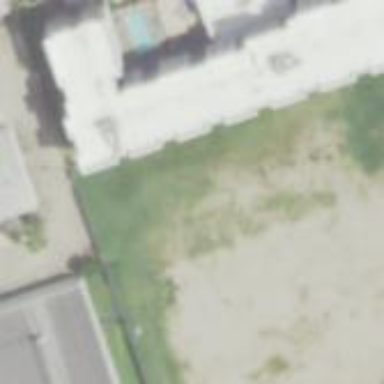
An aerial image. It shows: Part of building.